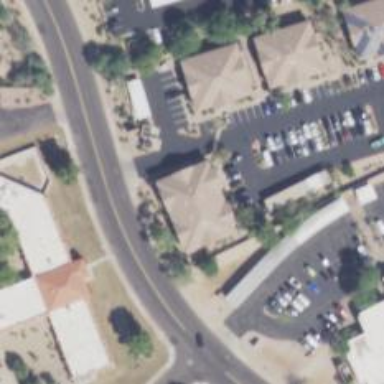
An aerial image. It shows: Healthcare clinic.